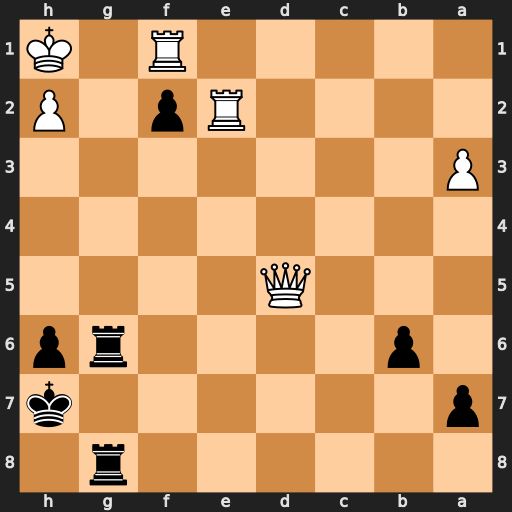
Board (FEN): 6r1/p6k/1p4rp/3Q4/8/P7/4Rp1P/5R1K
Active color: b
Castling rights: -
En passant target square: -
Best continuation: Rg1+ Rxg1 fxg1=Q#